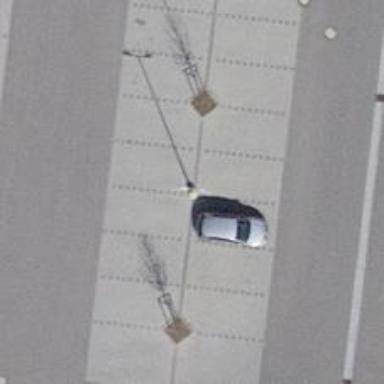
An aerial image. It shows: Support pole.